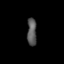
Tissue: lung
Cell type: Epithelial cells
Senescence score: 0.5399
Nuclear area (px): 257
Mean DAPI intensity: 87.735